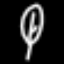
Label: leaf